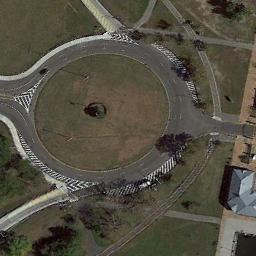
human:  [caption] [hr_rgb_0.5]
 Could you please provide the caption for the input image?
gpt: The roundabout connects four roads and a lawn is in the middle of the roundabout .

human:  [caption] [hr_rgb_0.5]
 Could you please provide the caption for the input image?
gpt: There are several moving vehicles on the road at the roundabout, There are several buildings and some trees and some lawns around the roundabout .

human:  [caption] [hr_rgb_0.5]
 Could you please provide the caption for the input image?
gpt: The roundabout is on the grass next to trees and buildings .

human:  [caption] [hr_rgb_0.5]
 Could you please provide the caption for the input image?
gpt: Several trees are next to the roundabout .

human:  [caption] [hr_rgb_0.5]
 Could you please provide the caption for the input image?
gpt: There are green lawns and some brown trees beside the roundabout .